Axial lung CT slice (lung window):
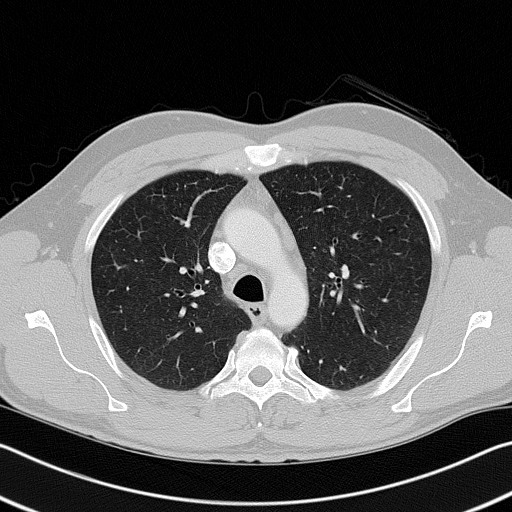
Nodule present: no